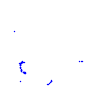
Particle: proton